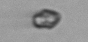
Label: Heterocapsa_rotundata